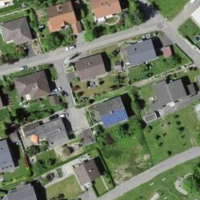
EUNIS habitat code: 54
Species observed at this site:
Sambucus nigra
Fagopyrum esculentum
Sorbus aucuparia